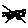
Label: car